Question: I would like to create a grid with 4 columns. Columns width should fit to there respective contents, and gutters should all share the same width changing depending on the columns width. The tricky thing is that the total width of the container / grid should be adjustable dynamically, as it should be a responsive design.
Here is a scheme that's explains what i want to achieve :

And <URL>
'''
nav ul {
width:80%; /* fluid design */
}
nav ul li {
display:inline-block;
}
nav ul li:not(:first-child) {
margin-left:auto;
}
'''
I can use latest CSS3, Sass, Compass and Susy. But i haven't found any way to do it yet. It seems Susy doesn't allow me to have columns adjusting their width to their content - or i haven't found how. Does anyone have any idea ? thanks !
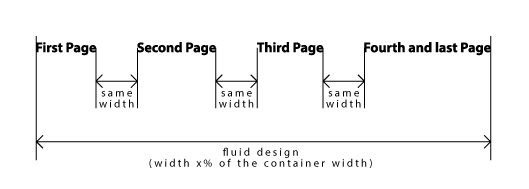
Answer: As in the link I posted as a comment, you may use flexboxes to achieve your layout.
Basically if you give your container this CSS:
'''
.flexbox-container {
display: flex;
justify-content: space-between;
}
'''
your content will adapt to the 100% of the container and space between elements will always be the same.
Here you have a <URL> as an example. Try writting more on any div to see it growing.
I've added a margin right to the elements so there's always a gap between elements. If you remove that margin, when no room the space between elements will be 0.
There's more options avalaibles like giving your elements the option to shrink if no room enough with 'flex-shrink:' and many others...
More info about flexboxes: <URL>